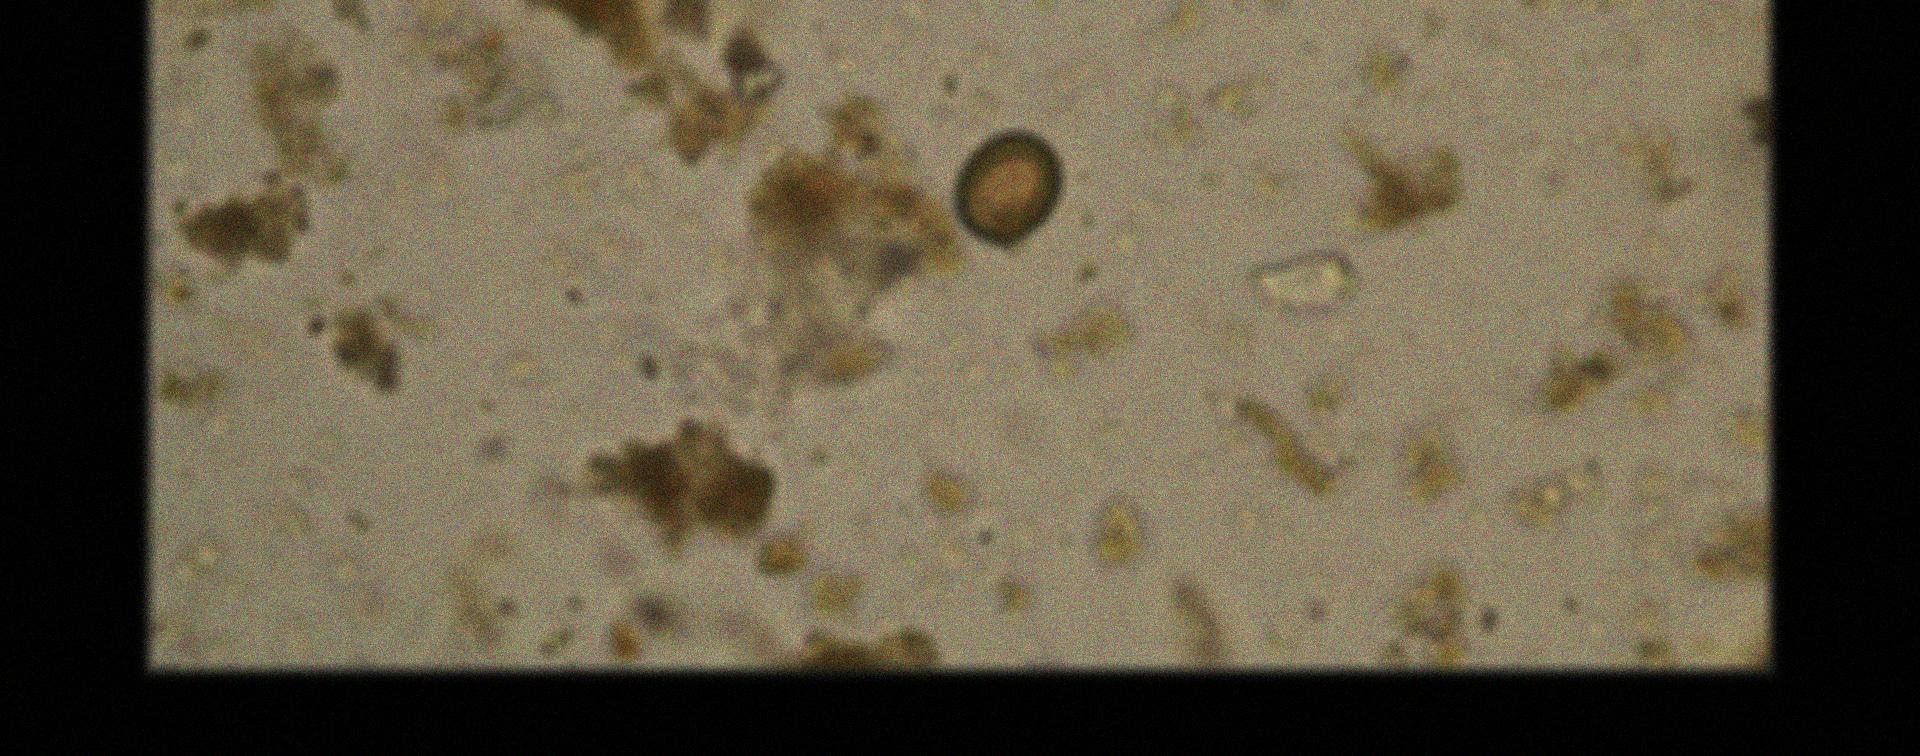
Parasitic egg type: Taenia spp. egg